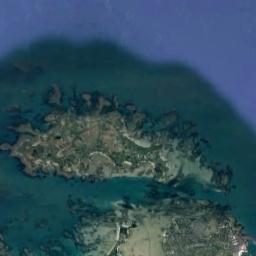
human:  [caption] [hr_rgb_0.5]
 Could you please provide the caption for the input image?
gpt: The irregularly shaped island is surrounded by blue sea water, The island is green and yellow-brown, With a land next to it .

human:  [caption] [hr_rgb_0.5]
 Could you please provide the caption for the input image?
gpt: The land on the island is rough .

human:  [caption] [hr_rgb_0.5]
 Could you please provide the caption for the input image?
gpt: The two stone islands are surrounded by light blue waters .

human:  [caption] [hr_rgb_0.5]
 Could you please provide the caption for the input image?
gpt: Different islands have different sizes of vegetation .

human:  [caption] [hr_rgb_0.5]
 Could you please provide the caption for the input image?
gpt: The island with reefs around is surrounded by green water .